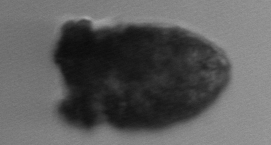
Label: Stenosemella_pacifica